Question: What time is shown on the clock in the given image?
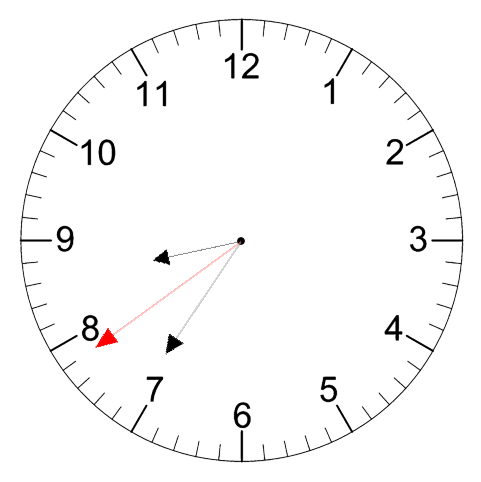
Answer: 08:35:39